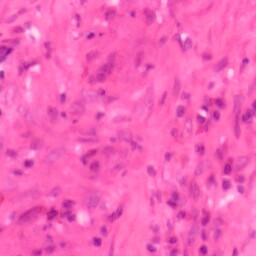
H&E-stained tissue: Colon